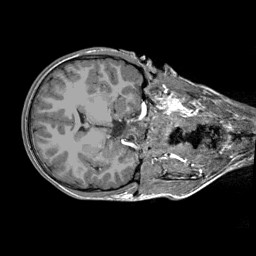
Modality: T1w
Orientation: axial
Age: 13
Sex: male
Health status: ill